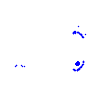
Particle: electron